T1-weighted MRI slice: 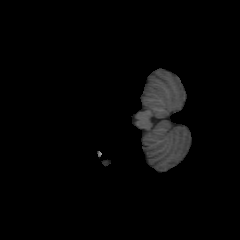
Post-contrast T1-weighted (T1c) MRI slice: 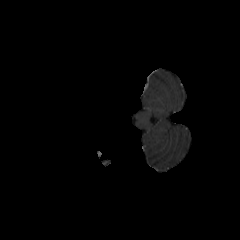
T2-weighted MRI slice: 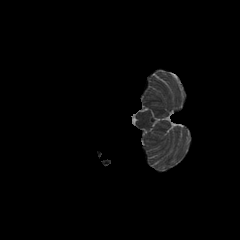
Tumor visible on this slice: no